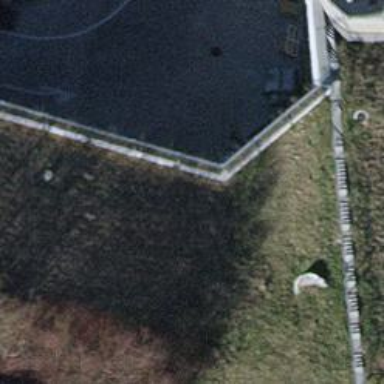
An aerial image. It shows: Retaining wall.